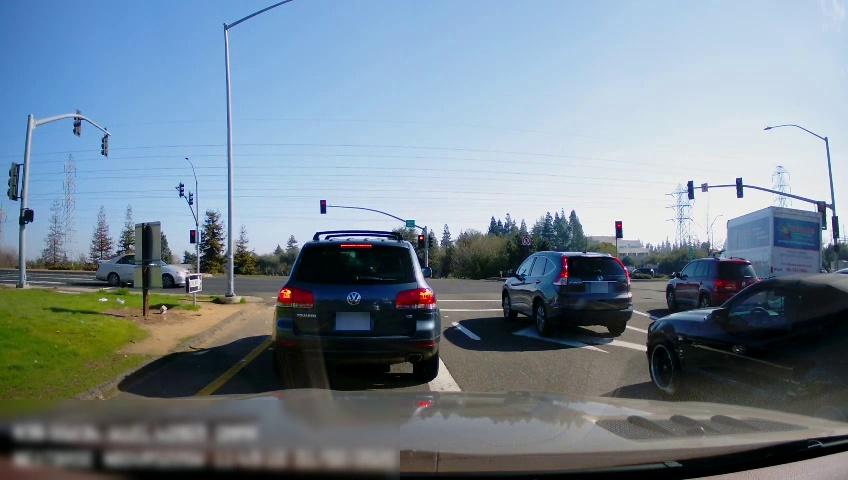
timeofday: Day
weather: Sunny
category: Drivable Space
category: Vehicles | Car
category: Vehicles | SUV
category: Vehicles | Truck
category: Vehicles | Car
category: Vehicles | SUV
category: Vehicles | SUV
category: Vehicles | Car
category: Lanes | Current Lane
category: Lanes | Current Lane
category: Lanes | Alternate Lane
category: Lanes | Alternate Lane
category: Traffic | Lights
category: Traffic | Lights
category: Traffic | Lights
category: Traffic | Lights
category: Traffic | Lights
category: Traffic | Lights
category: Traffic | Lights
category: Traffic | Lights
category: Traffic | Lights
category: Traffic | Lights
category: Traffic | Signs
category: Traffic | Lights
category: Traffic | Lights
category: Traffic | Lights
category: Traffic | Lights